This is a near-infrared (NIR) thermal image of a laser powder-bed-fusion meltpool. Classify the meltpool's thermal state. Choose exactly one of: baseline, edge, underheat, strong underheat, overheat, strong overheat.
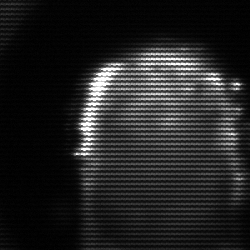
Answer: baseline